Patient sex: F
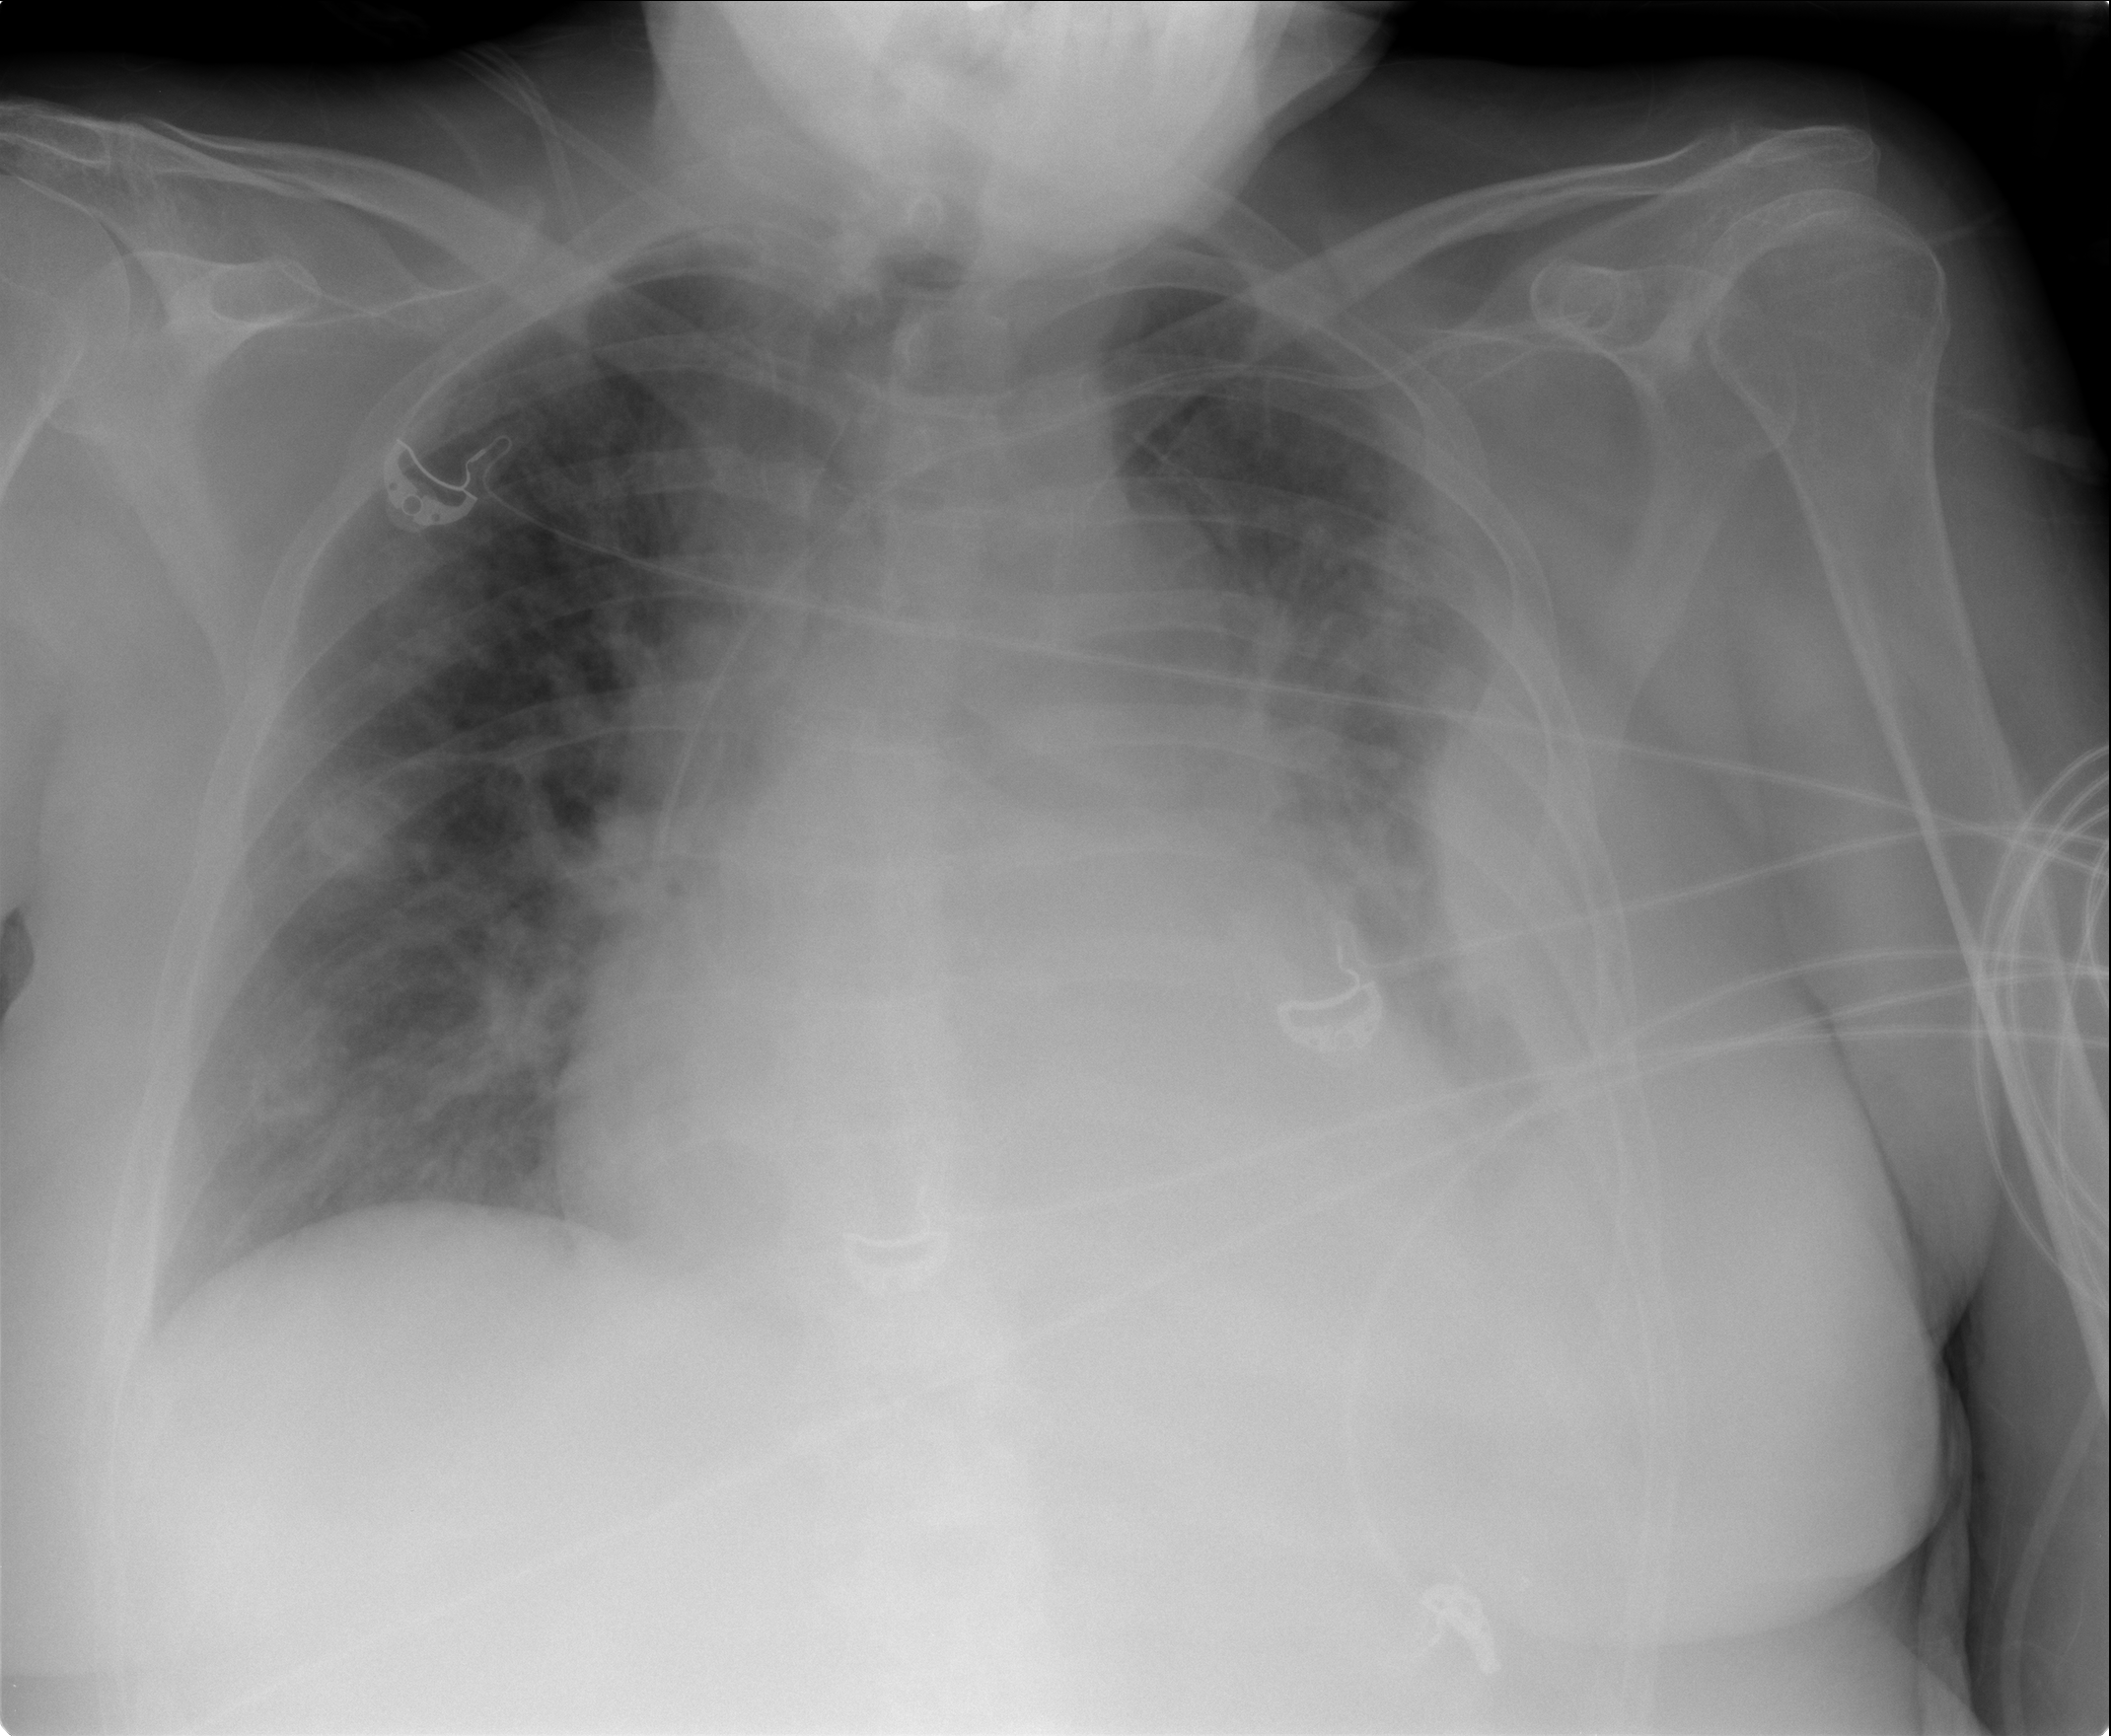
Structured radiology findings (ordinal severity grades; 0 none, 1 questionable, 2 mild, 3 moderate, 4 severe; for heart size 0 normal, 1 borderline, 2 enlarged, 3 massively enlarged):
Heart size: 2
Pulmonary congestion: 3
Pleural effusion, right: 0
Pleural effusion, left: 3
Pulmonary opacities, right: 2
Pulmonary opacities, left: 3
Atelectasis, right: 2
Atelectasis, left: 2